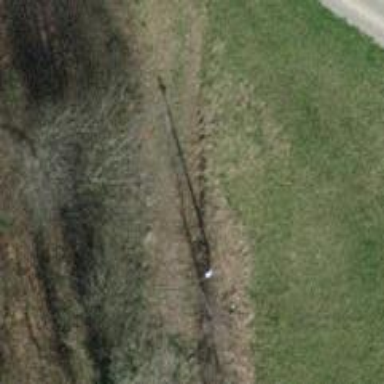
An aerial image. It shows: Minor power line.